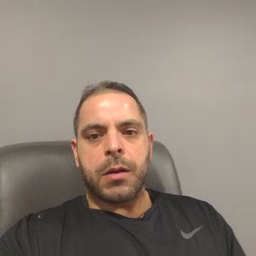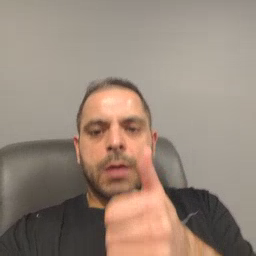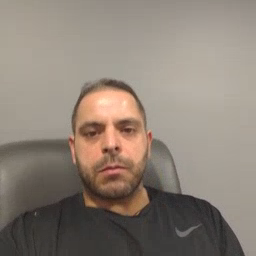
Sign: yourself